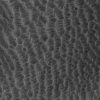
Atmospheric dust classification: not_dusty